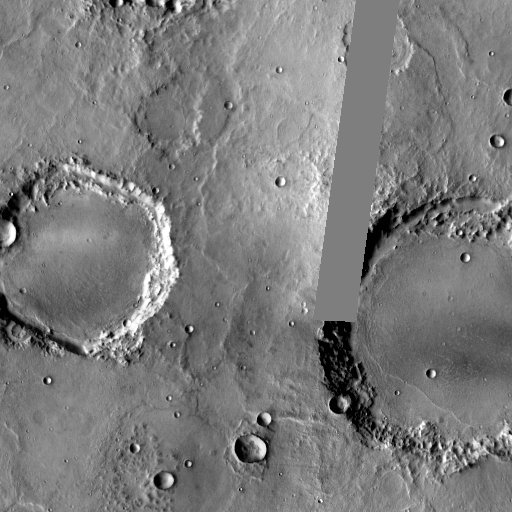
Crater classes present: Background, Other, Buried